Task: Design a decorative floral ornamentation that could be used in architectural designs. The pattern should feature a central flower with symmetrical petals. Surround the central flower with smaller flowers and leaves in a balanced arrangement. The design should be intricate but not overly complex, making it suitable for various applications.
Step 836:
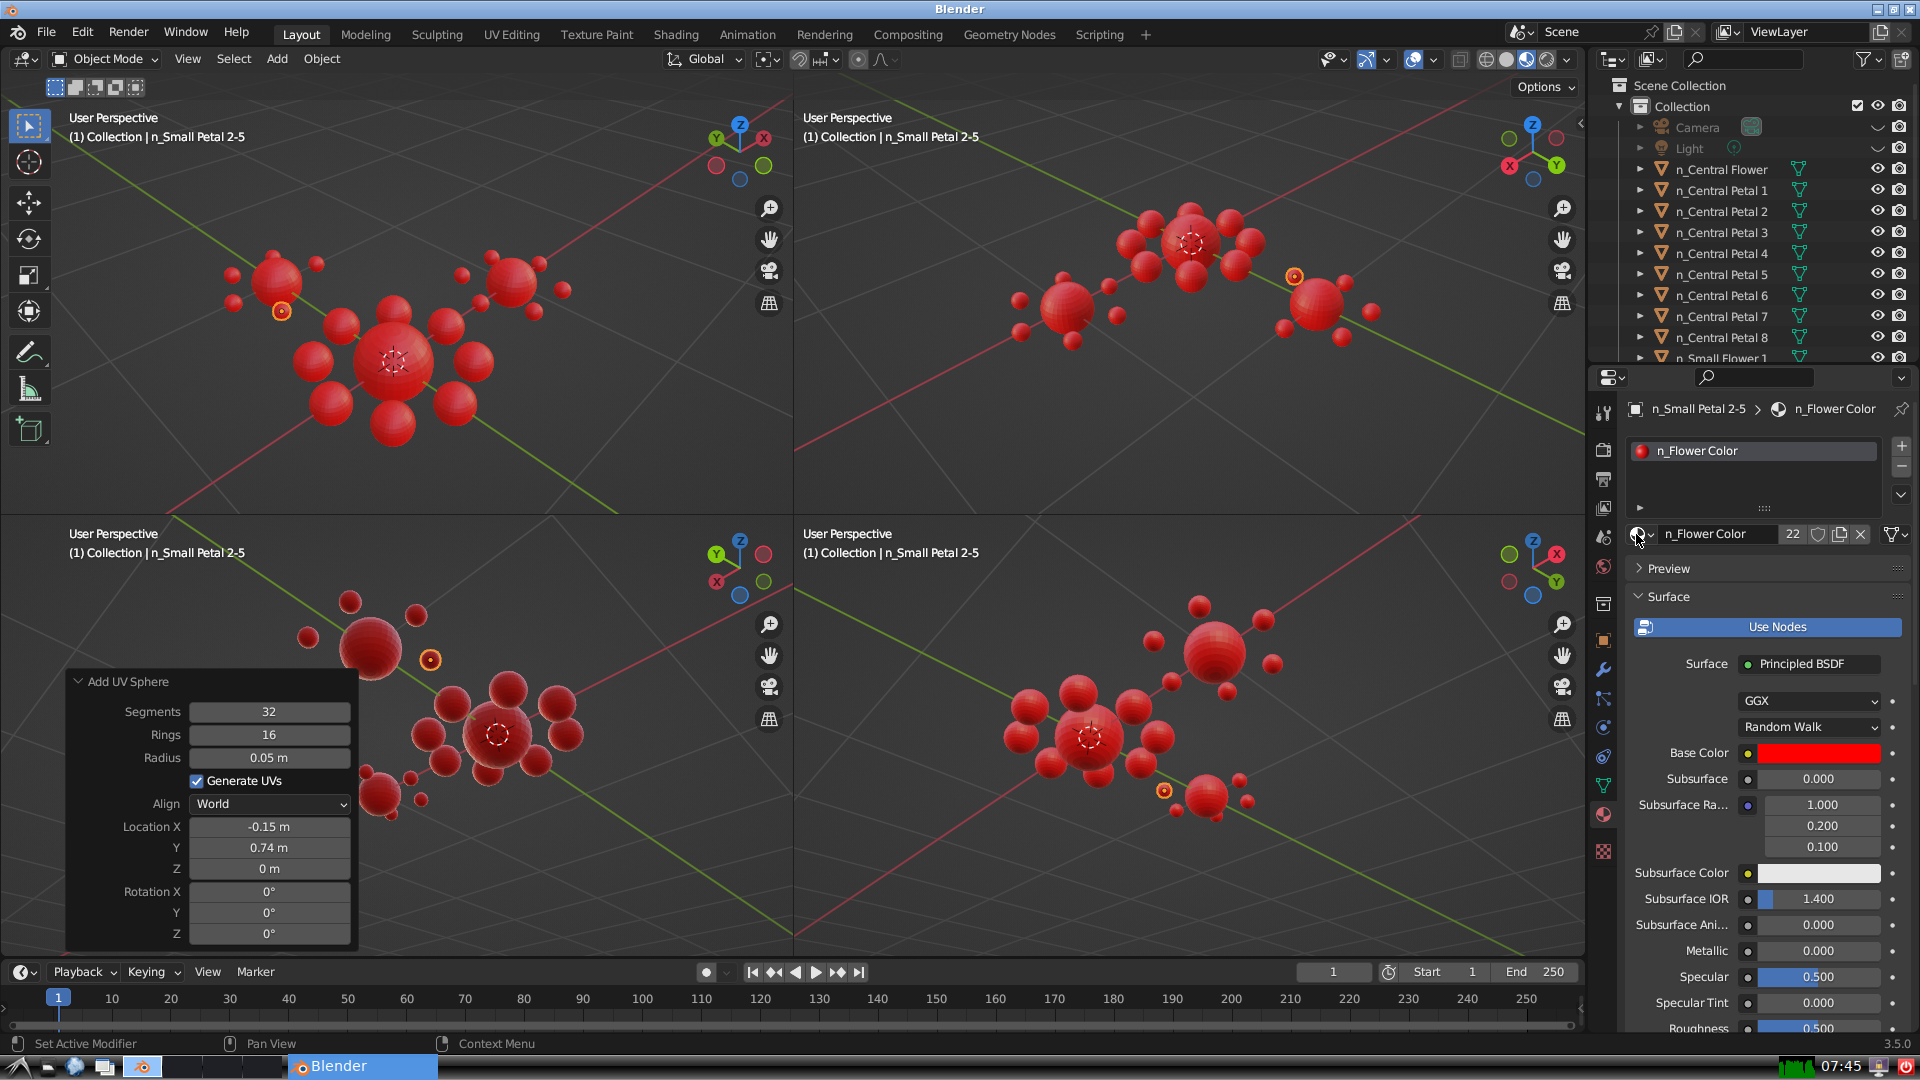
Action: {"mouse_move": [278, 58]}